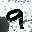
Label: 9